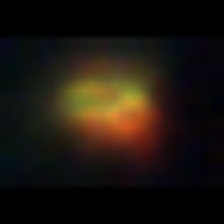
Taxon: Unknown_phyto
Group: Unknown